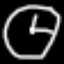
Label: clock